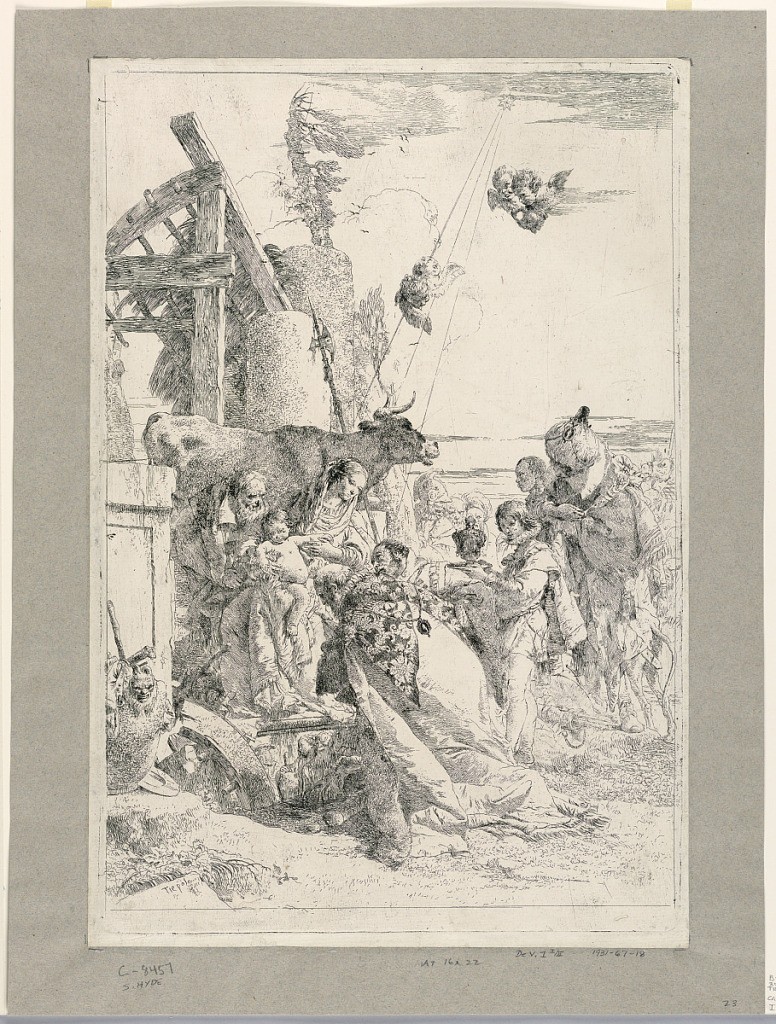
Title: The Adoration of the Kings
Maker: Giovanni Battista Tiepolo, Italian, 1692 - 1770
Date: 1750–1760
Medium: Etching on laid paper
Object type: Print
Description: First state, before the number